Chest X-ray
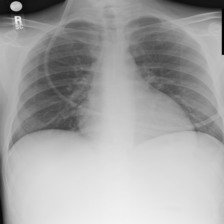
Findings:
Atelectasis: negative
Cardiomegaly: negative
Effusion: negative
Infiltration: negative
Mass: negative
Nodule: negative
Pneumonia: negative
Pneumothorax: negative
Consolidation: negative
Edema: negative
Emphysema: negative
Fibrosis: negative
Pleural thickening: negative
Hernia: negative